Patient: sex F, age 19
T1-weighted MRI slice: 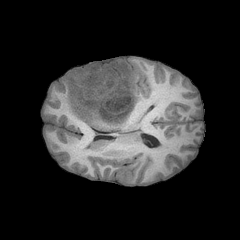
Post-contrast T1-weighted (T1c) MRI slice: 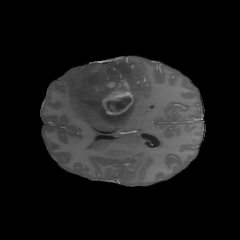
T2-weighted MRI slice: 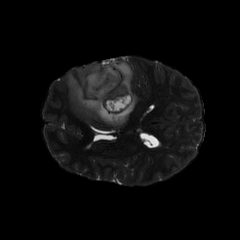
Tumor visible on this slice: yes
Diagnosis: Astrocytoma, IDH-mutant
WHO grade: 4